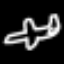
Label: airplane